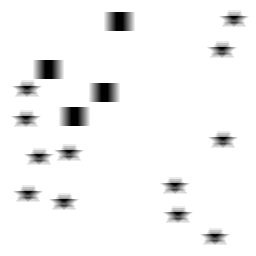
Squares: 4
Triangles: 0
Stars: 12
Total shapes: 16